Interaction volume radius: 10 \u00c5
Interaction volume height: 10 \u00c5
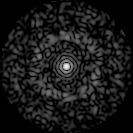
Disorder parameter: 0.8411